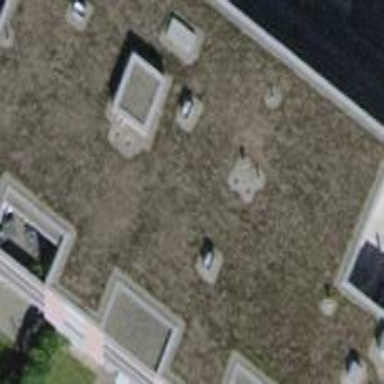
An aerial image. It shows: Building with flat roof.